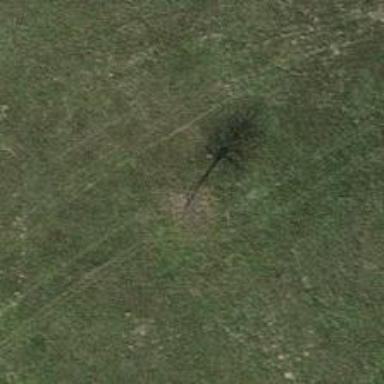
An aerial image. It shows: Single tag "natural: tree."